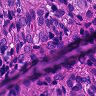
Metastatic tissue present: yes